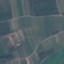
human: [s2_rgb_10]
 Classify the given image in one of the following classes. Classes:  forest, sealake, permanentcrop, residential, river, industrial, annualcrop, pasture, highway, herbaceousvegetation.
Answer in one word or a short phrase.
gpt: PermanentCrop